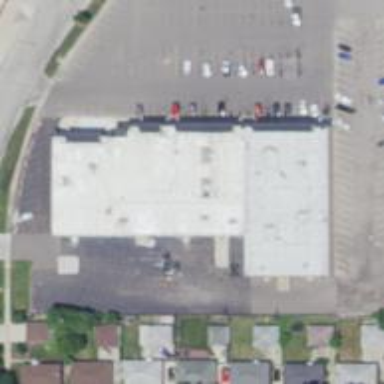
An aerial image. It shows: Retail building.